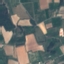
Label: PermanentCrop